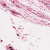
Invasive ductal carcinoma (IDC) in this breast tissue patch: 0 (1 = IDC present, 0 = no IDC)